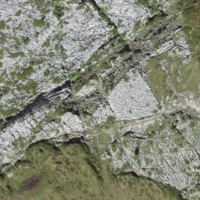
EUNIS habitat code: 48
Species observed at this site:
Dryas octopetala